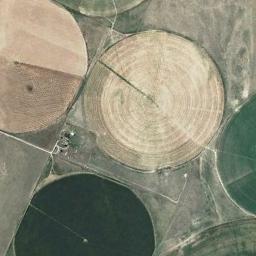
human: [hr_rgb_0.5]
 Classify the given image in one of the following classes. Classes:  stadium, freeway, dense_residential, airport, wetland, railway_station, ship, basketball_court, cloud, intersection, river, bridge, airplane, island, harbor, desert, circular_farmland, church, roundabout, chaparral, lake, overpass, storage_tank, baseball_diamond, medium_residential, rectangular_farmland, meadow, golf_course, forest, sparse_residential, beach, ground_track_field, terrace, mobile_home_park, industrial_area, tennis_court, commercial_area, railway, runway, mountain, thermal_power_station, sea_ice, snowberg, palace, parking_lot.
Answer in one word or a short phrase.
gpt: circular_farmland